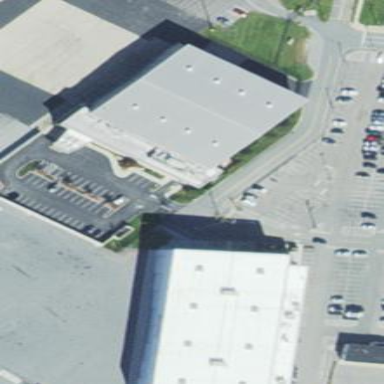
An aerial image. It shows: Parking area.